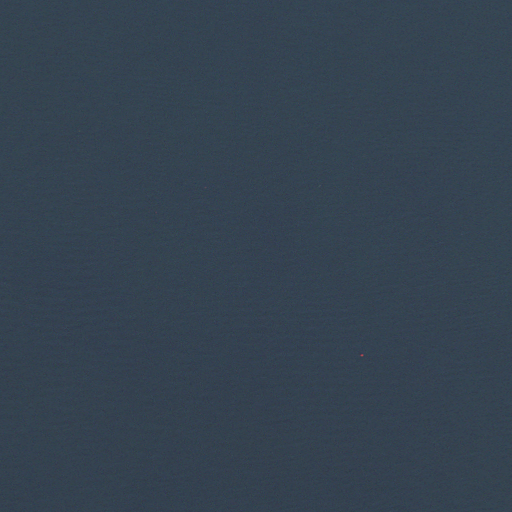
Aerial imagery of bar in Massachusetts named Boston Ledge containing only open water